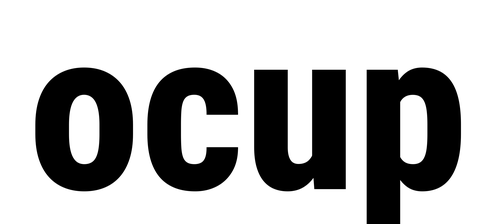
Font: Roboto_Condensed_ExtraBold